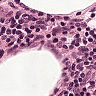
Metastatic tissue present: no